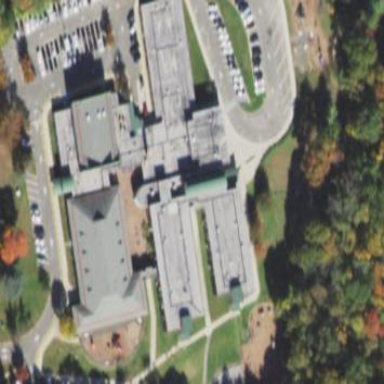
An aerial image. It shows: School.